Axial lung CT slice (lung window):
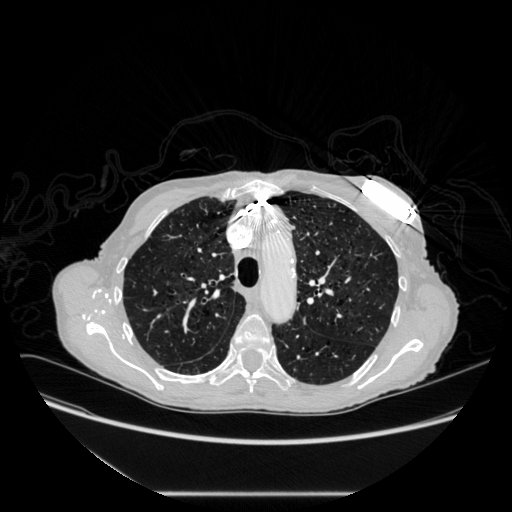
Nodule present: no